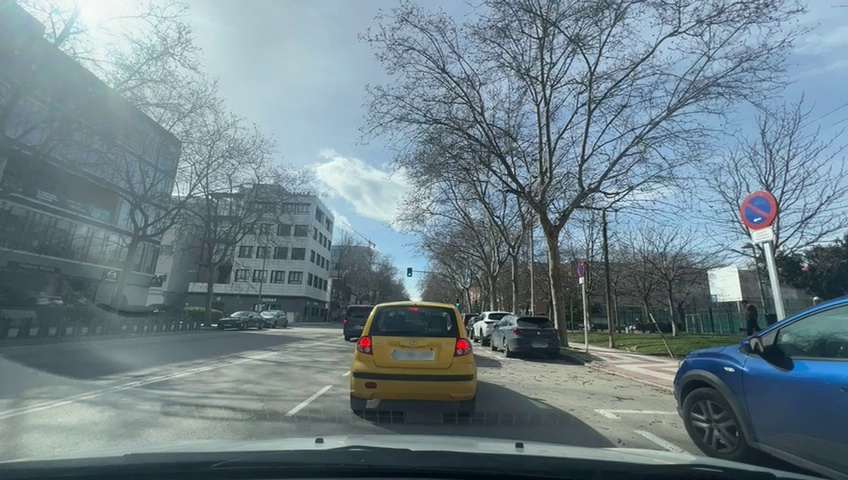
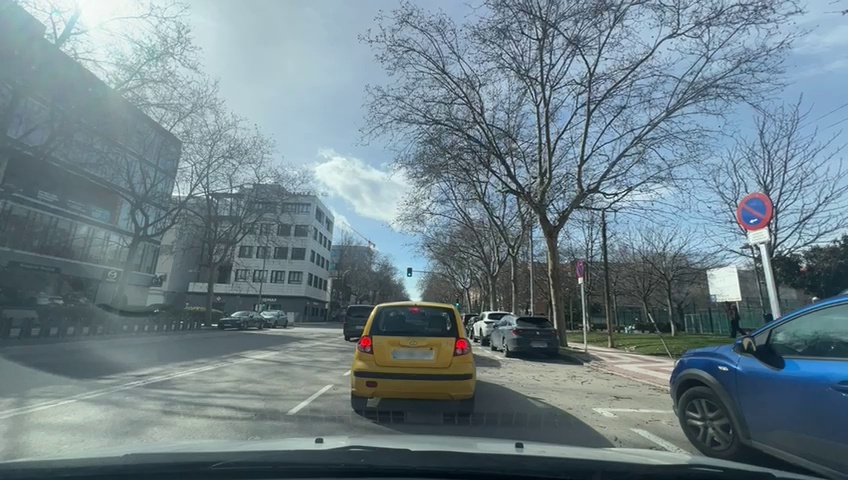
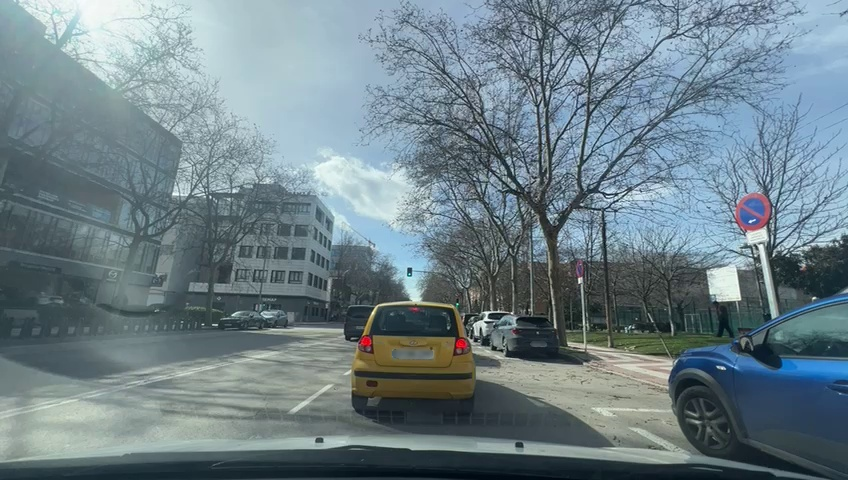
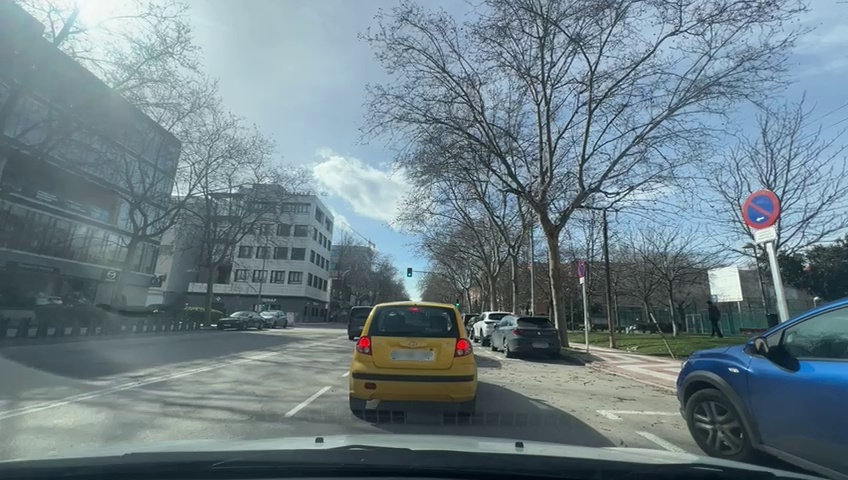
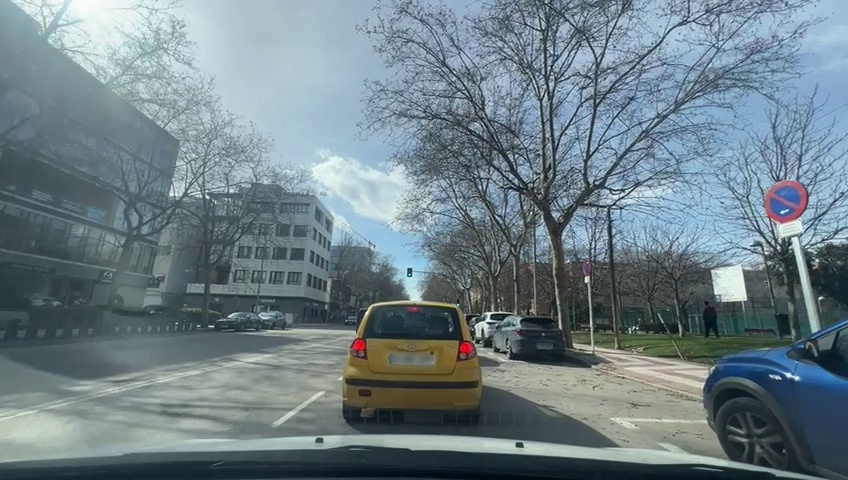
Situation: Leading braking
Question: Is there a vehicle directly ahead in the ego lane with brake lights on?
Answer: Yes
Reasoning: Vehicle in front is braking and red lights are on

Situation: Leading braking
Question: Is the distance between the ego vehicle and the vehicle ahead decreasing?
Answer: Yes
Reasoning: The car in front is closer each frame

Situation: Leading braking
Question: Is either the ego vehicle or the leading vehicle stationary?
Answer: Yes
Reasoning: The yellow car in front is stationary

Situation: Leading braking
Question: Is the ego vehicle decelerating due to dense traffic or congestion ahead?
Answer: No
Reasoning: The yellow car appears to be alone and no dense traffic appears. Only lateral parked cars appear on the right